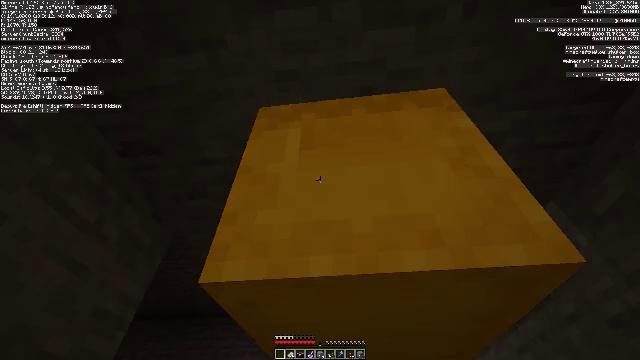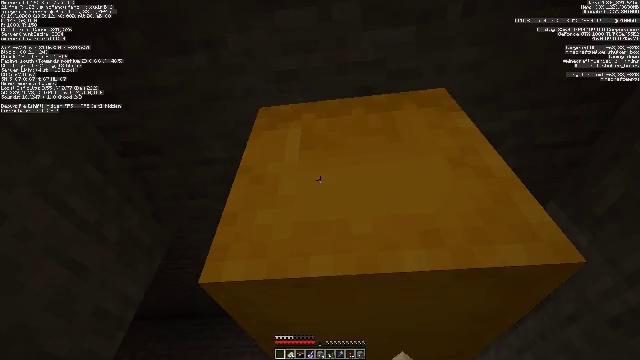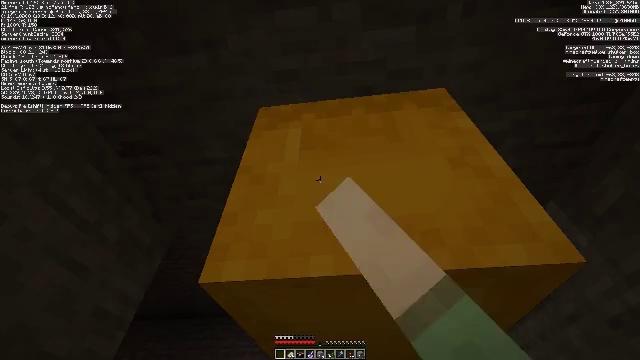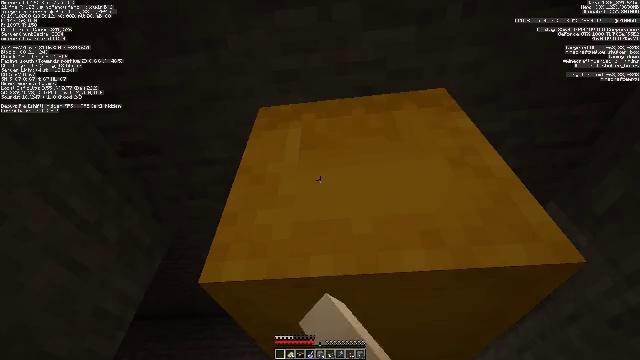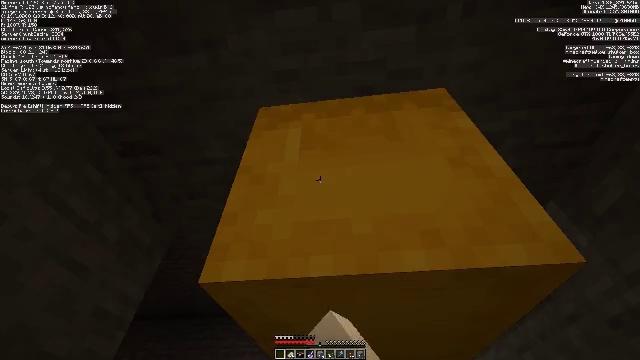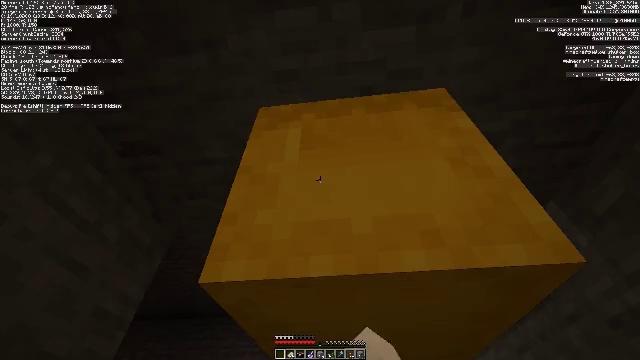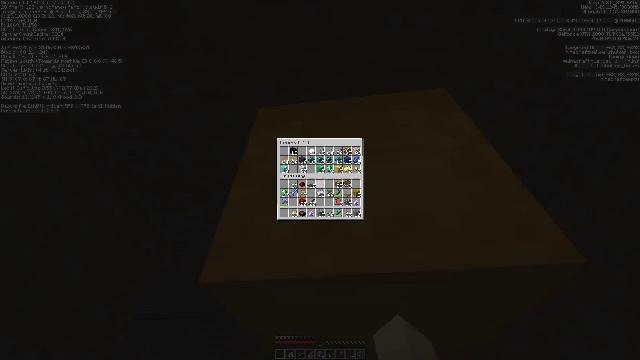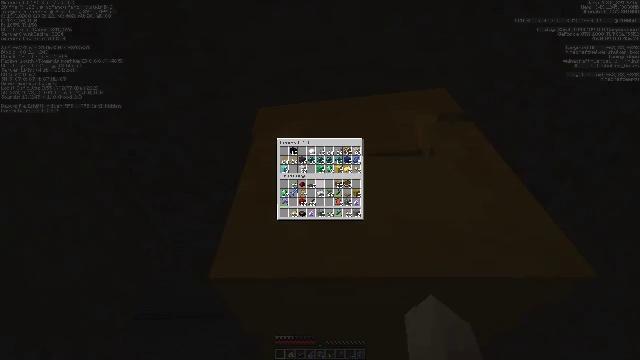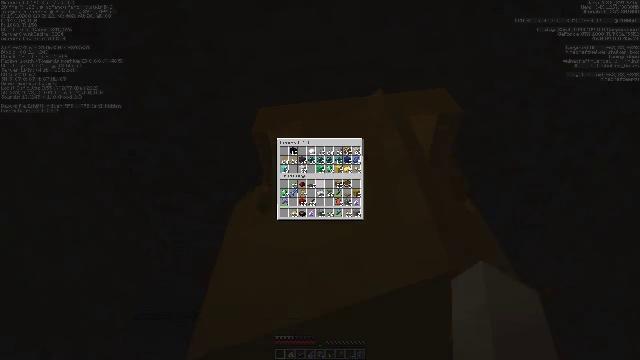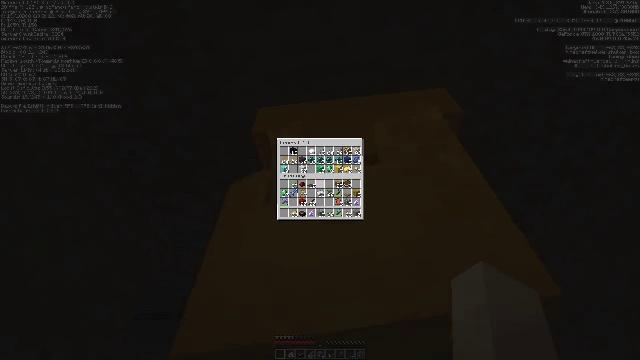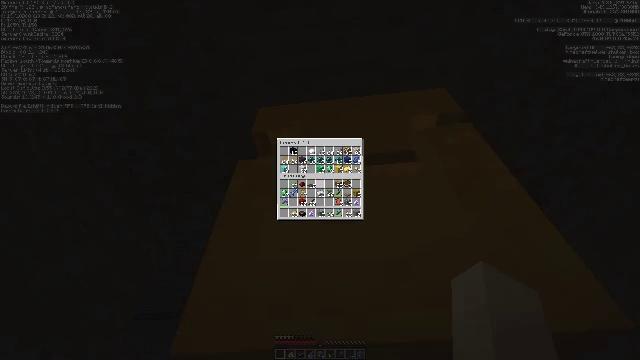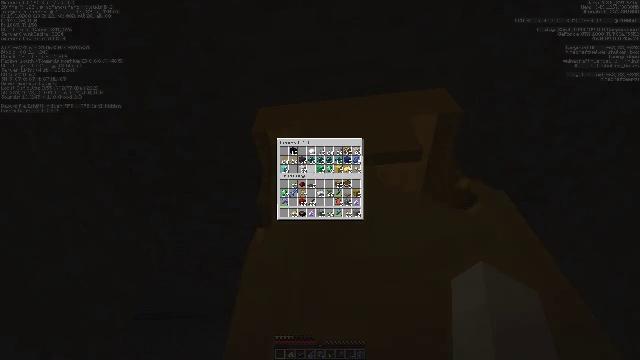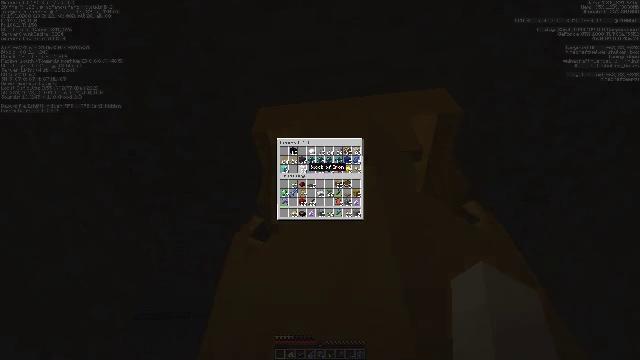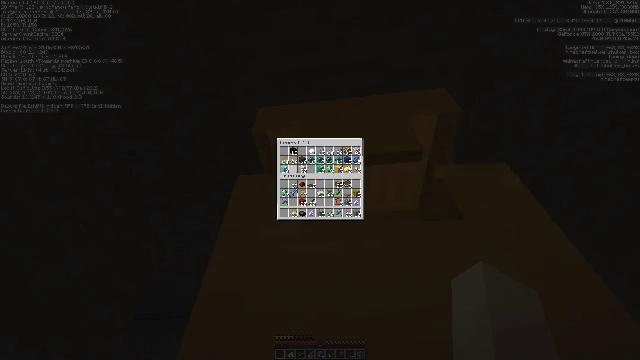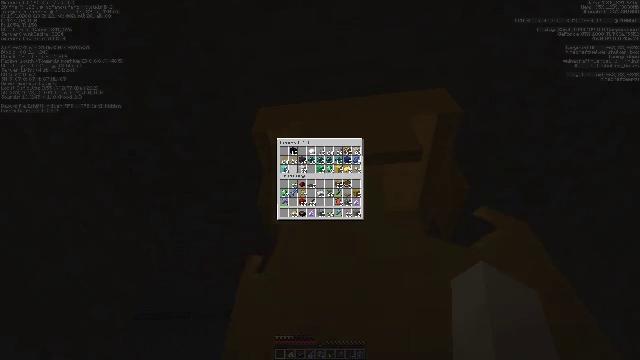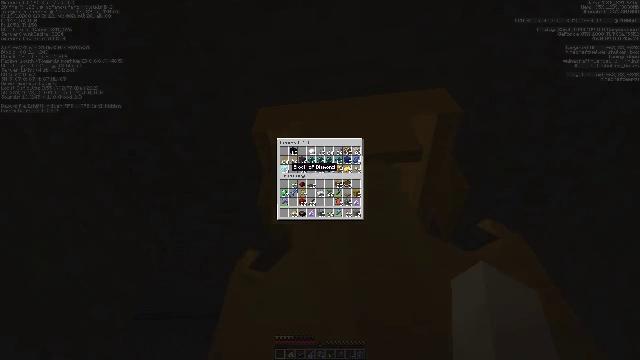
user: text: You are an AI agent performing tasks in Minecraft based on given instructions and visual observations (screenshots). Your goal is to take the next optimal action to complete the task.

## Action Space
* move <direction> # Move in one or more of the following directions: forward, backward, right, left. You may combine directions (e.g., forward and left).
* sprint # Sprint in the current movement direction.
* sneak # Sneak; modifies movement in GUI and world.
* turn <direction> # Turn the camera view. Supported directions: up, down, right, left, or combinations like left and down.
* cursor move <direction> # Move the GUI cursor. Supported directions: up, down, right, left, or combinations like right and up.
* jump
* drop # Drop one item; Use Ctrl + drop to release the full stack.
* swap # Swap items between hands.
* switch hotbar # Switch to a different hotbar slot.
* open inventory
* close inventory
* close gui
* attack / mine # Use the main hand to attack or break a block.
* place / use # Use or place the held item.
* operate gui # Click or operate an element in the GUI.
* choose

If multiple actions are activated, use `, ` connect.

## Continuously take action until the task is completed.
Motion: motion action
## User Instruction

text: Craft a diamond.
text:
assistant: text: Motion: use / place
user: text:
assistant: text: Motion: use / place
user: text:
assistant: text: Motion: use / place
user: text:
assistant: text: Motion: no_op
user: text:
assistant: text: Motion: no_op
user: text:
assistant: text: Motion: no_op
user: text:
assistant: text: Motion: no_op
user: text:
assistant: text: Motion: no_op
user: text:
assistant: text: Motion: no_op
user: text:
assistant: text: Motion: no_op
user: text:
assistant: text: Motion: turn left and up
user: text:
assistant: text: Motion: turn left
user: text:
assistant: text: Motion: turn left
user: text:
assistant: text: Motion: turn left
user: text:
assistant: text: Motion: no_op
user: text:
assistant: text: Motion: no_op
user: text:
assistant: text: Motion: no_op
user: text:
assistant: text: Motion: no_op
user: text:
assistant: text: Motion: no_op
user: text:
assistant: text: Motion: no_op
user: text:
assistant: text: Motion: no_op
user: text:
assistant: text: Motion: no_op
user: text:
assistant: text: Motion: use / place
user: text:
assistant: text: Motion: use / place
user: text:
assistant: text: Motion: use / place
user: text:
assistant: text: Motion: no_op
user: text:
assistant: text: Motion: turn right and down
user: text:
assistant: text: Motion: turn down
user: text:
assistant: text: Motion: no_op
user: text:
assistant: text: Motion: no_op